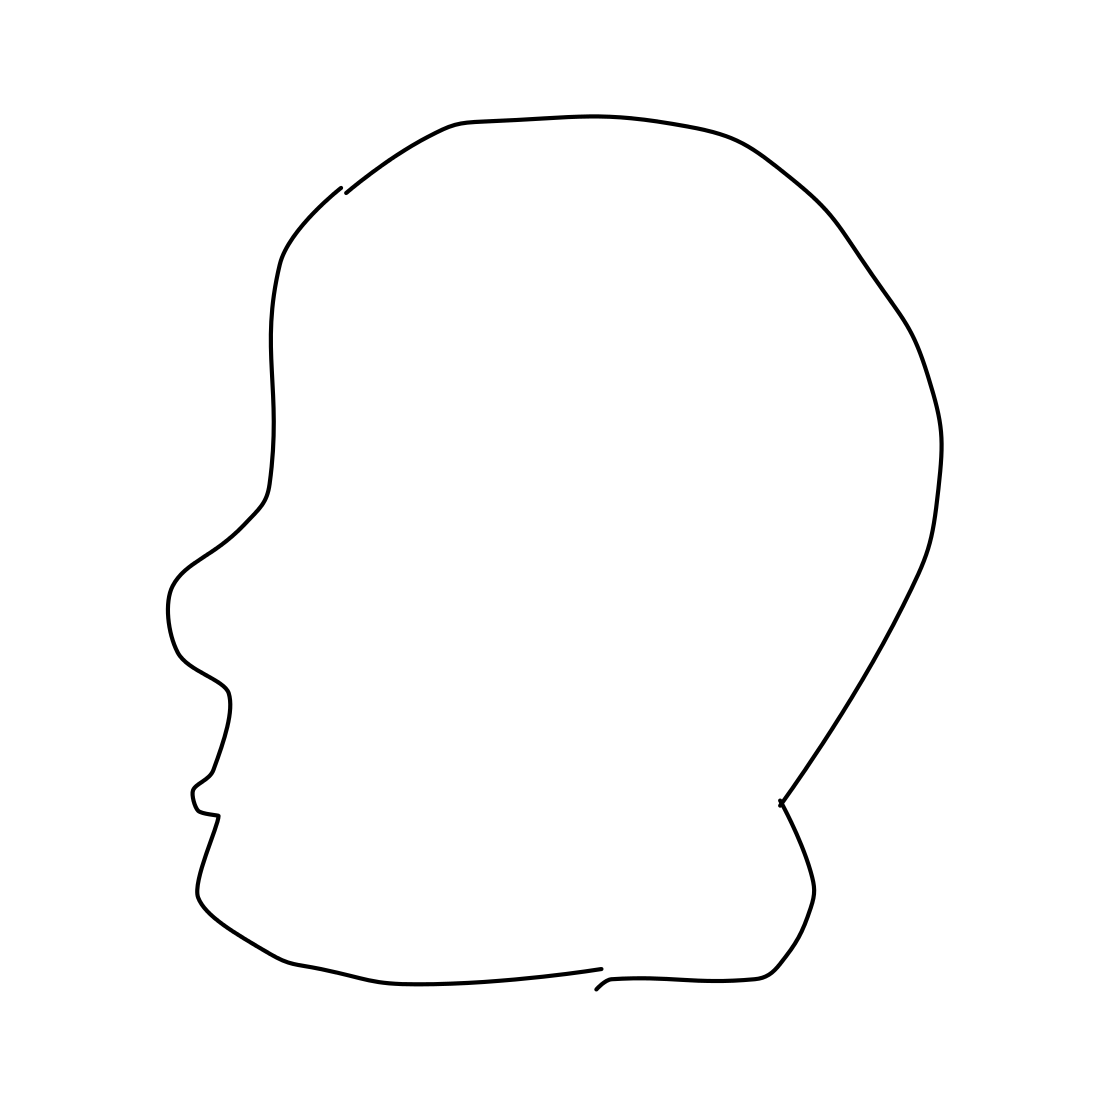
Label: head